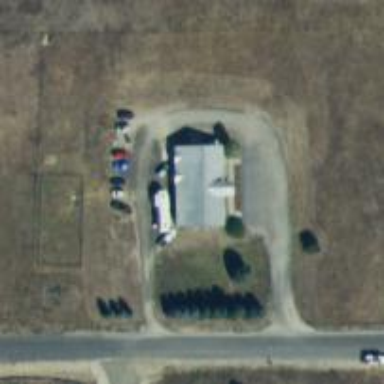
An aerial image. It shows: Veterinary facility.